Question: I am trying to display a table with 4 columns, one of which is an image.
Below is the snapshot:-
I want to vertically align the text to the center position, but somehow the css doesn't seem to work.
I have used the bootstrap responsive tables.
I want to know why my code doesn't work and whats is the correct method to make it work.
following is the code for the table
'''
img {
height: 150px;
width: 200px;
}
th, td {
text-align: center;
vertical-align: middle;
}
'''
'''
<table id="news" class="table table-striped table-responsive">
<thead>
<tr>
<th>Name</th>
<th>Email</th>
<th>Phone</th>
<th>Photo</th>
</tr>
</thead>
<tbody>
<?php
$i=0;
foreach ($result as $row)
{ ?>
<tr>
<td>
<?php echo 'Lorem Ispum'; ?>
</td>
<td>
<?php echo 'lrem@ispum.com'; ?>
</td>
<td>
<?php echo '<PHONE>'; ?>
</td>
<td>
<?php echo '<img src="'. base_url('files/images/test.jpg').'">'; ?>
</td>
</tr>
<?php
}
?>
</tbody>
</table>
'''
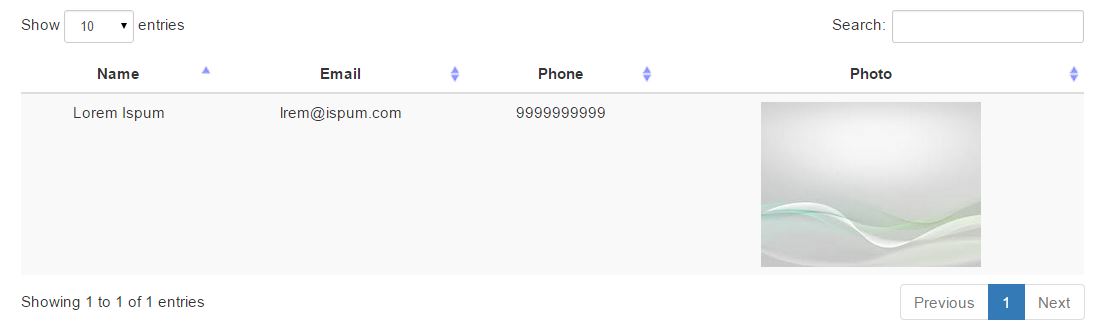
Answer: Based on what you have provided, your CSS selector is not <URL> enough to override the CSS rules defined by Bootstrap.
Try this:
'''
.table > tbody > tr > td {
vertical-align: middle;
}
'''
In , this can be achieved with the '.align-middle' <URL> utility class.
'''
<td class="align-middle">Text</td>
'''